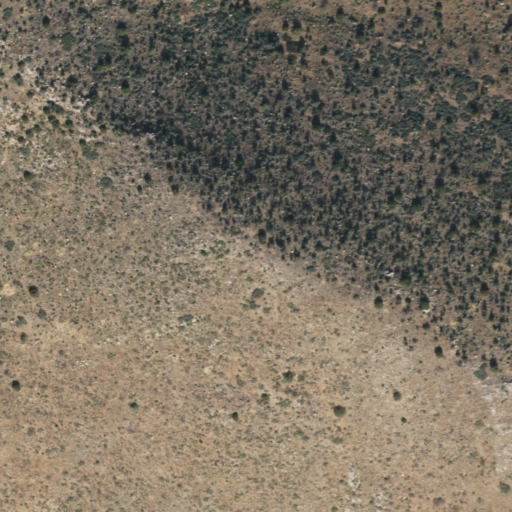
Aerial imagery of mountain in Arizona named Crash-up Mountain containing only shrub